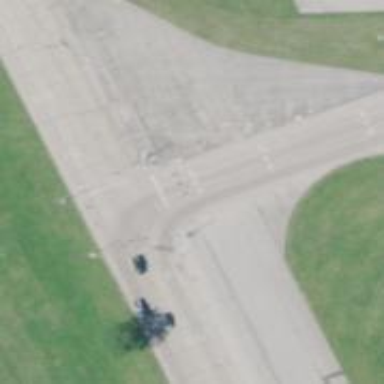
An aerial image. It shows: Image of taxiway at airport.